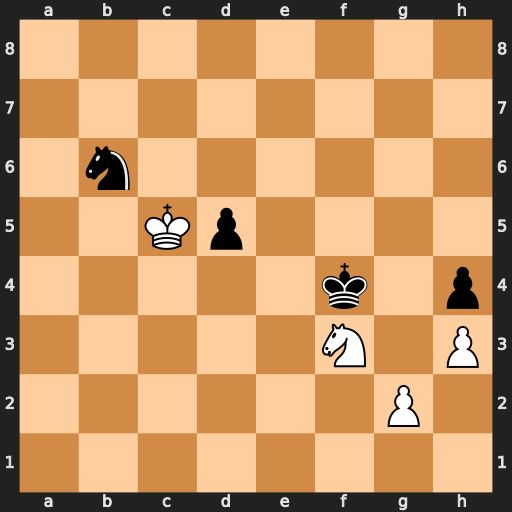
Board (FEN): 8/8/1n6/2Kp4/5k1p/5N1P/6P1/8
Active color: w
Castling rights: -
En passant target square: -
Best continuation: Kxb6 Kg3 Kc5 Kxg2 Ng5 Kg3 Kxd5